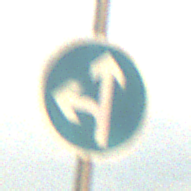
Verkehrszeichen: VorgeschriebeneFahrtrichtungGeradeausOderLinks
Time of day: SunriseSunset
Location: Outdoor (Suburban)
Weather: PartlyCloudy
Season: NotSpecified
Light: Natural